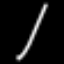
Label: fork